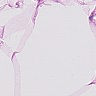
Metastatic tissue present: no